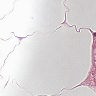
Metastatic tissue present: no